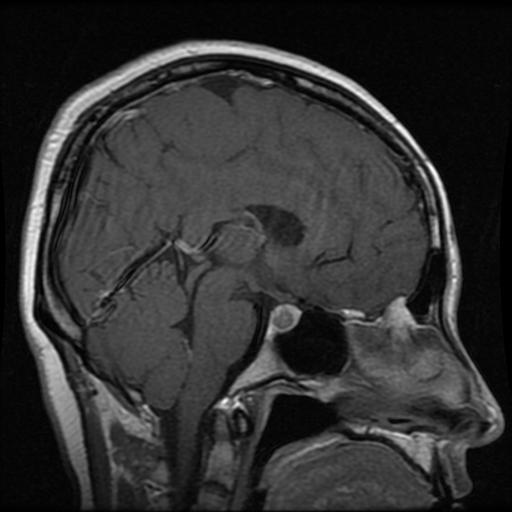
Label: pituitary